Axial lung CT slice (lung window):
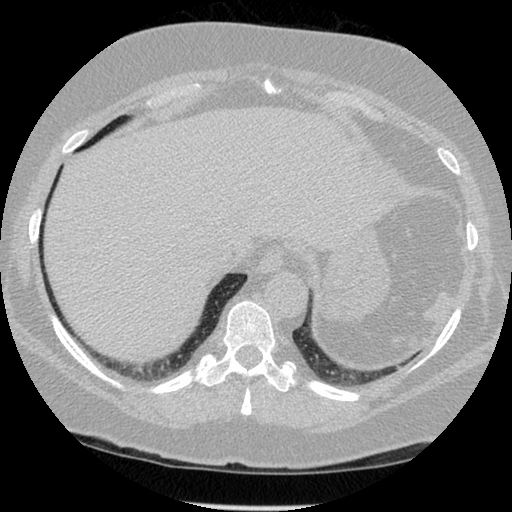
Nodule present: no